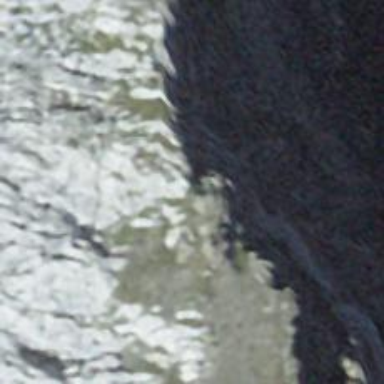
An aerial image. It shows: Arete in nature.